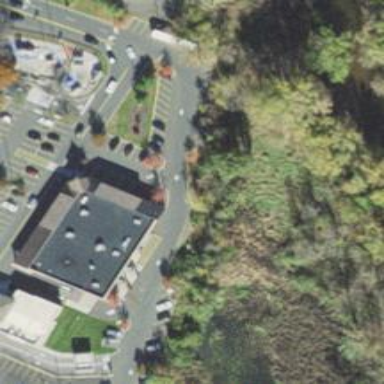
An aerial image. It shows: Building that is pharmacy providing healthcare services.